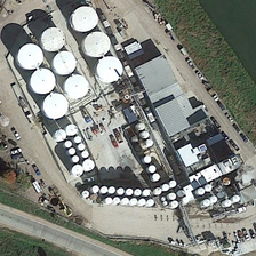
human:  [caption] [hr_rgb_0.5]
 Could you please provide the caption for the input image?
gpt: The dense white buildings look very beautiful.

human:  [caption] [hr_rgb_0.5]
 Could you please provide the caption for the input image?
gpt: The building is beside the road.

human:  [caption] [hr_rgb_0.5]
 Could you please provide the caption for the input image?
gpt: The building is on the side of the road.

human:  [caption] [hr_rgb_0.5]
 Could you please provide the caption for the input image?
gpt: The white buildings with dense atmosphere look very beautiful.

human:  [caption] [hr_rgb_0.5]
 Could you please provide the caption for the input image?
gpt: The dense white buildings look beautiful.